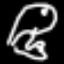
Label: frog